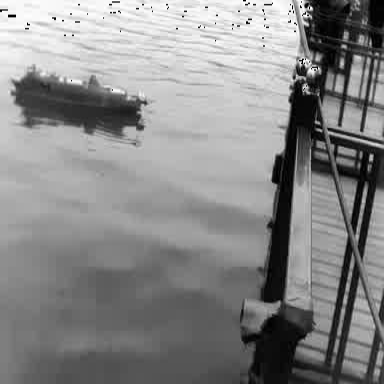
There is a container_ship in the infrared image.